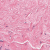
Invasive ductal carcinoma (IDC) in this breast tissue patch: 0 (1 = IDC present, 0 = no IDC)